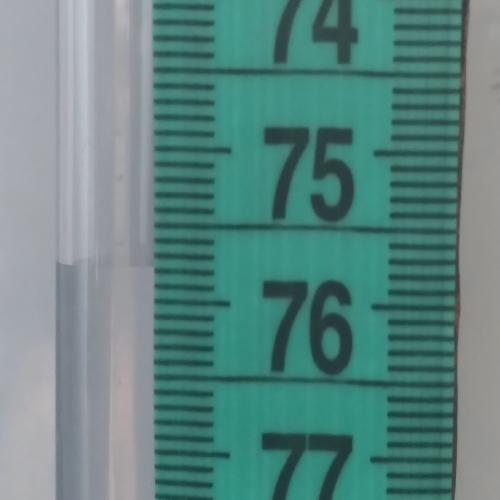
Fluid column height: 75.8 cm